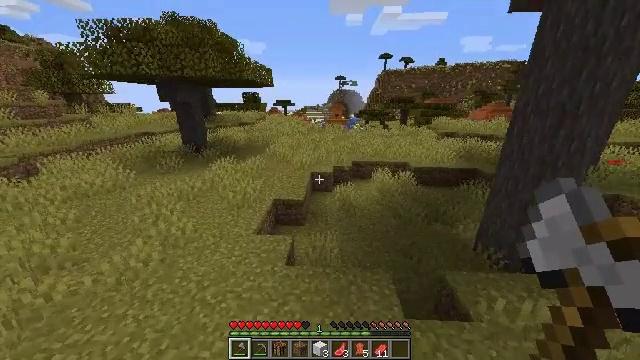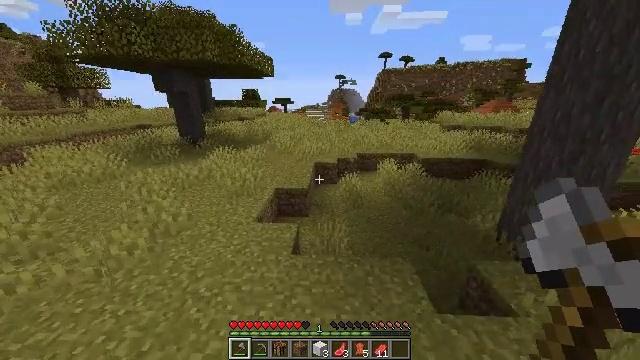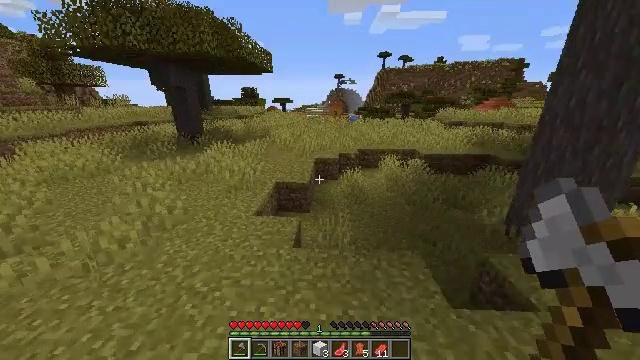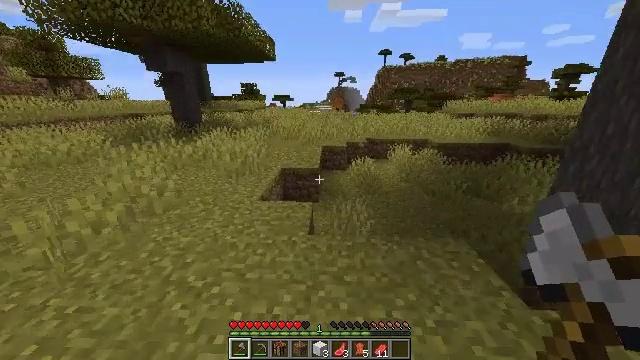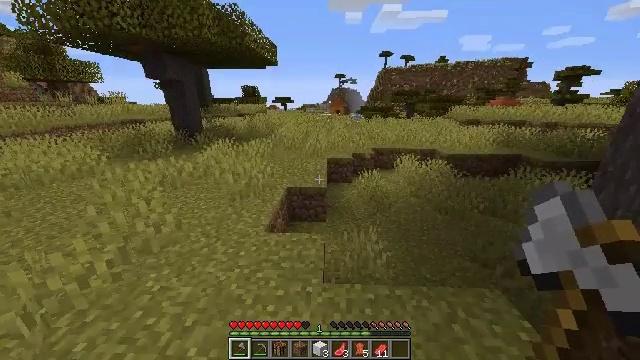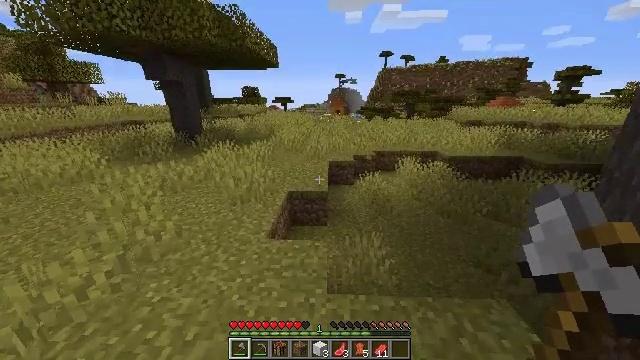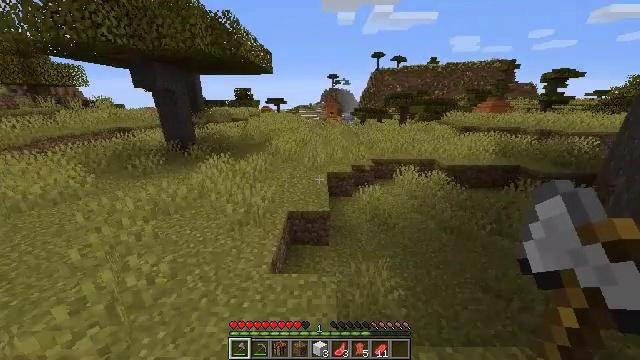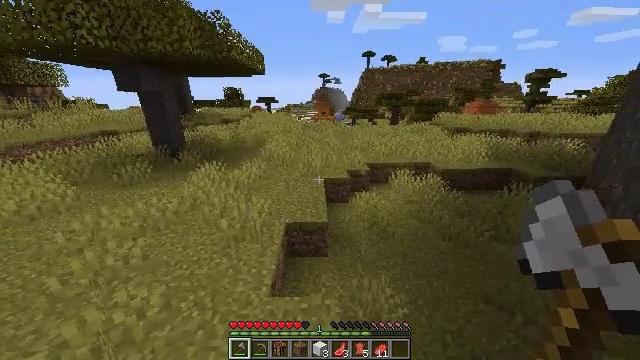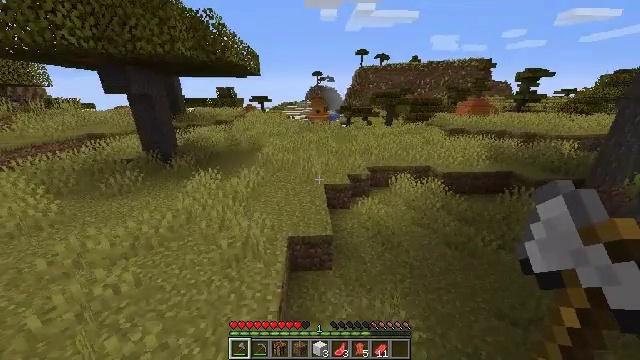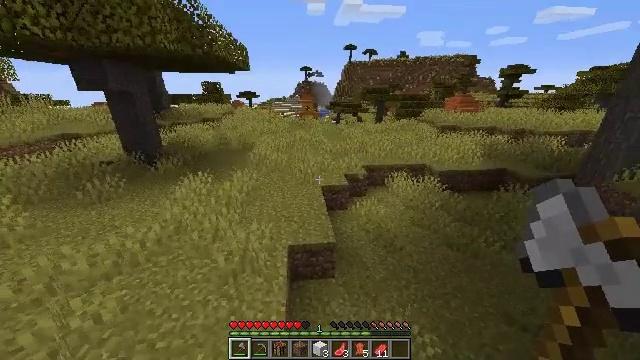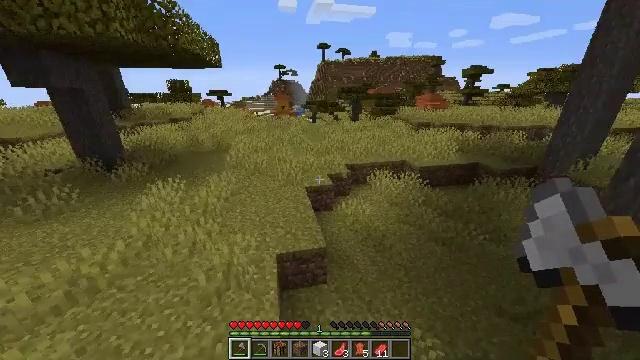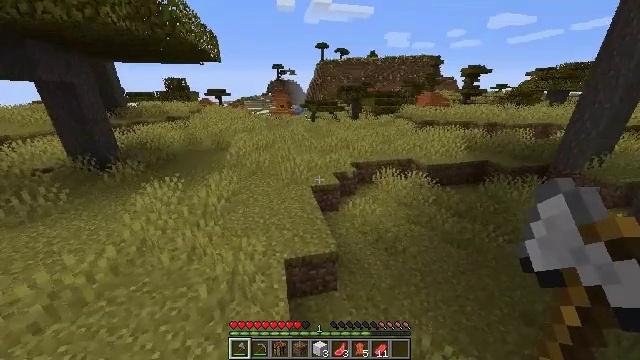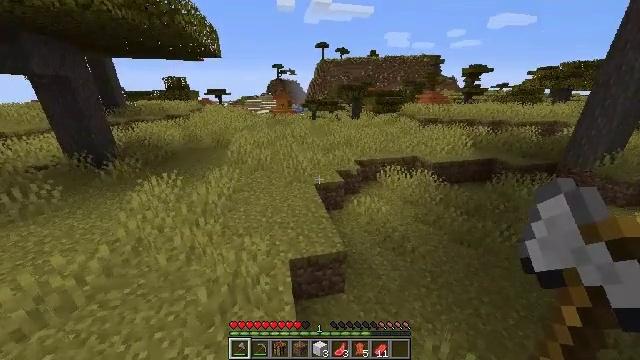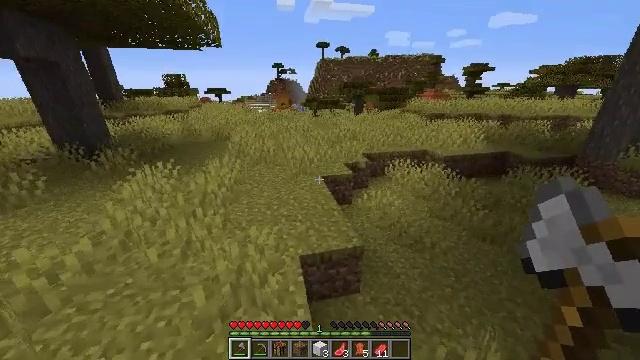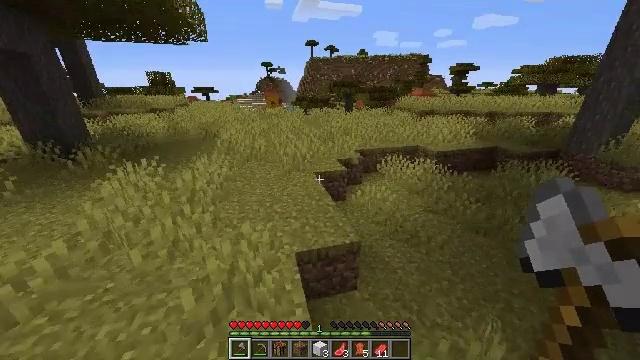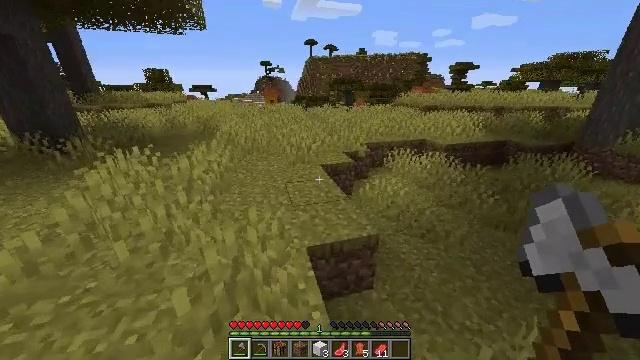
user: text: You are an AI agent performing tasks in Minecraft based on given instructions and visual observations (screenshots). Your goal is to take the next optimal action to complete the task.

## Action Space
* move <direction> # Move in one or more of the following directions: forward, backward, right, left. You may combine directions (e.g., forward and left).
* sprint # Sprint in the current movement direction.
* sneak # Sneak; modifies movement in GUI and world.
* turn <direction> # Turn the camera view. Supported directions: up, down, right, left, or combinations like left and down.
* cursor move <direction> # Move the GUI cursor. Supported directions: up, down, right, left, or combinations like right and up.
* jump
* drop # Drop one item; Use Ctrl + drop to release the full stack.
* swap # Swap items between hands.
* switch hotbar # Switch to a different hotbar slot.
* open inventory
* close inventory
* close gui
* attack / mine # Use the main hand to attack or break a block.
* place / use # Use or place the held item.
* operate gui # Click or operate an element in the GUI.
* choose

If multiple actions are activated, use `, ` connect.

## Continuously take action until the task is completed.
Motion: motion action
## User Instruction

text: Clear away tall grass.
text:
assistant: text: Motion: move forward and move left, sprint, jump
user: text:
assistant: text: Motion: move forward and move left, sprint, jump
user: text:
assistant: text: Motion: move forward and move left, sprint, jump
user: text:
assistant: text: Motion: move forward and move left, sprint, jump
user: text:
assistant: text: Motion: move forward and move left, sprint, jump
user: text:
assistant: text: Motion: move forward and move left, sprint, turn right, jump
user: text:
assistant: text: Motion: move forward and move left, sprint, turn right, jump
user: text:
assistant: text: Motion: move forward and move left, sprint, turn right, jump
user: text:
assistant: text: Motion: move forward, sprint, turn right and down, jump
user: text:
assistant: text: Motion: move forward, sprint, turn right, jump
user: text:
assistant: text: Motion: move forward, sprint, jump
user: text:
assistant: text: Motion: move forward, sprint, jump
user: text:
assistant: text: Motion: move forward and move left, sprint, jump
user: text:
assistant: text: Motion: move forward and move left, sprint, turn right, jump
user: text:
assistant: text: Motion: move forward and move left, sprint, jump
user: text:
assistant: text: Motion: move forward, sprint, jump
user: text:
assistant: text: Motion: move forward, sprint, turn right, jump
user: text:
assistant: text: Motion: move forward, sprint, jump
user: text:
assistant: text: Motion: move forward, sprint, jump
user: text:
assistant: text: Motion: move forward, sprint, jump
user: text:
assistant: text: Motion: move forward, sprint, jump
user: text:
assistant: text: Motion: move forward, sprint, jump
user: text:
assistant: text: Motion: move forward, sprint, jump
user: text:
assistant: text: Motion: move forward, sprint, jump
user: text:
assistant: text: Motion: move forward, sprint, jump
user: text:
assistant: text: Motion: move forward, sprint, jump
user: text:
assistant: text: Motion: move forward, sprint, jump
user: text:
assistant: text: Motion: move forward, sprint, jump
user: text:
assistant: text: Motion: move forward, sprint, jump
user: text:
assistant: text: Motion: move forward, sprint, jump